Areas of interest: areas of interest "Residential"
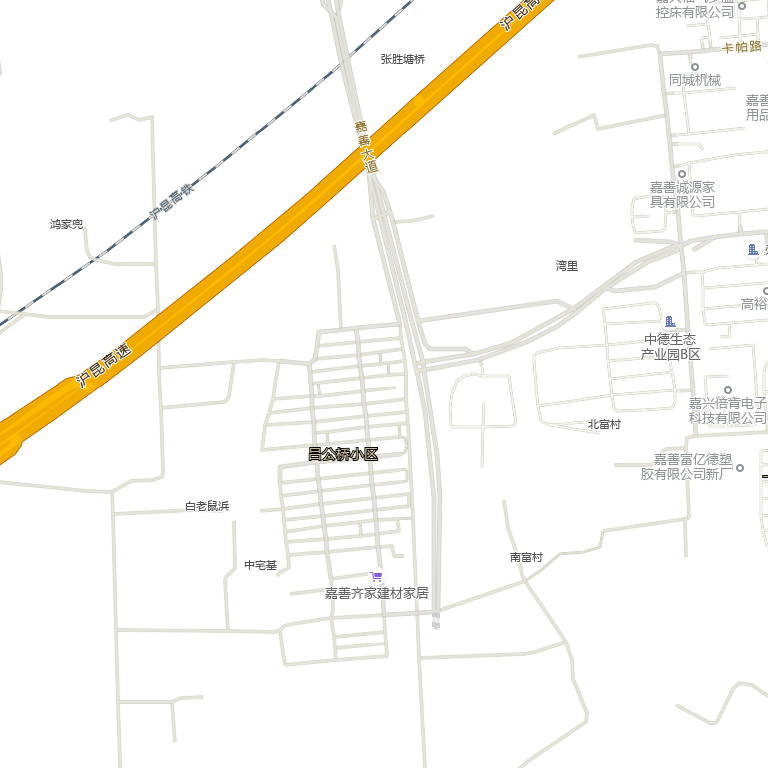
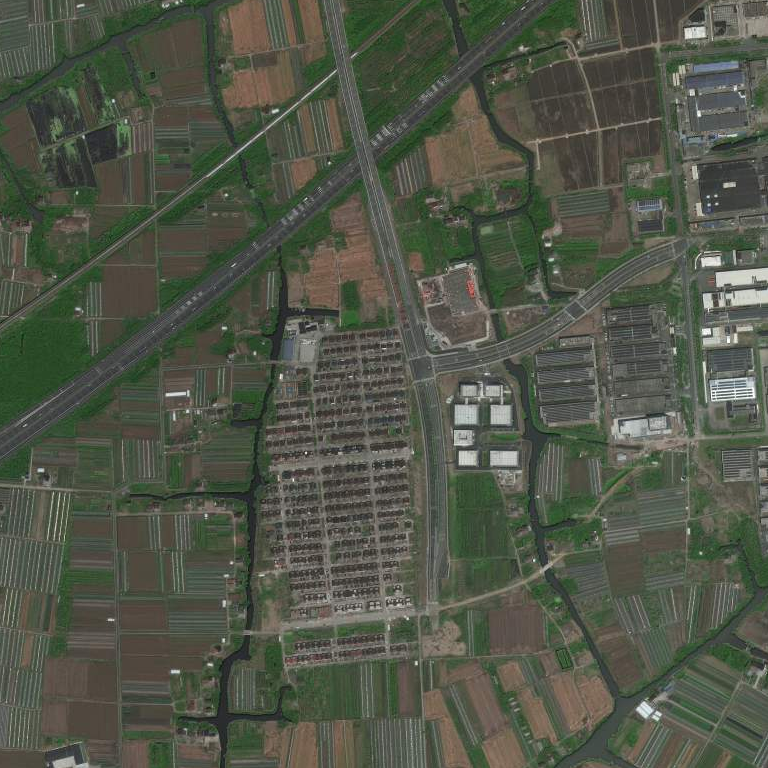